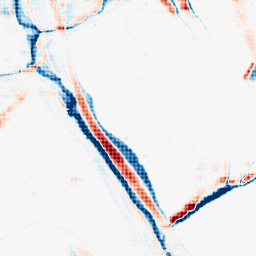
Category: morphological
Decomposition family: morphological_ellipse
Decomposition parameters: operation: average
width: 5
height: 20
Upsampling method: sinc_hamming
Upsampling parameters: scale: 4
kernel_size: 4
Upsampling scale: 4